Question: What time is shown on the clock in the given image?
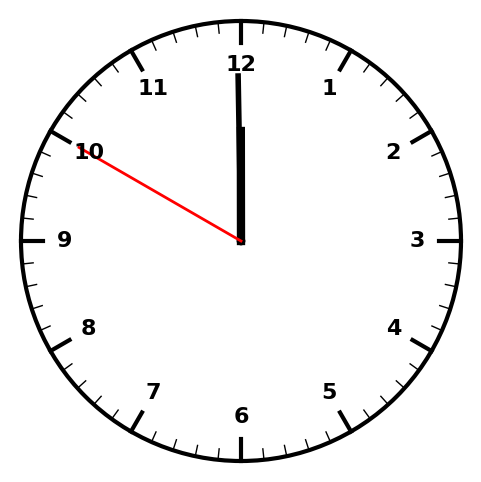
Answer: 11:59:50